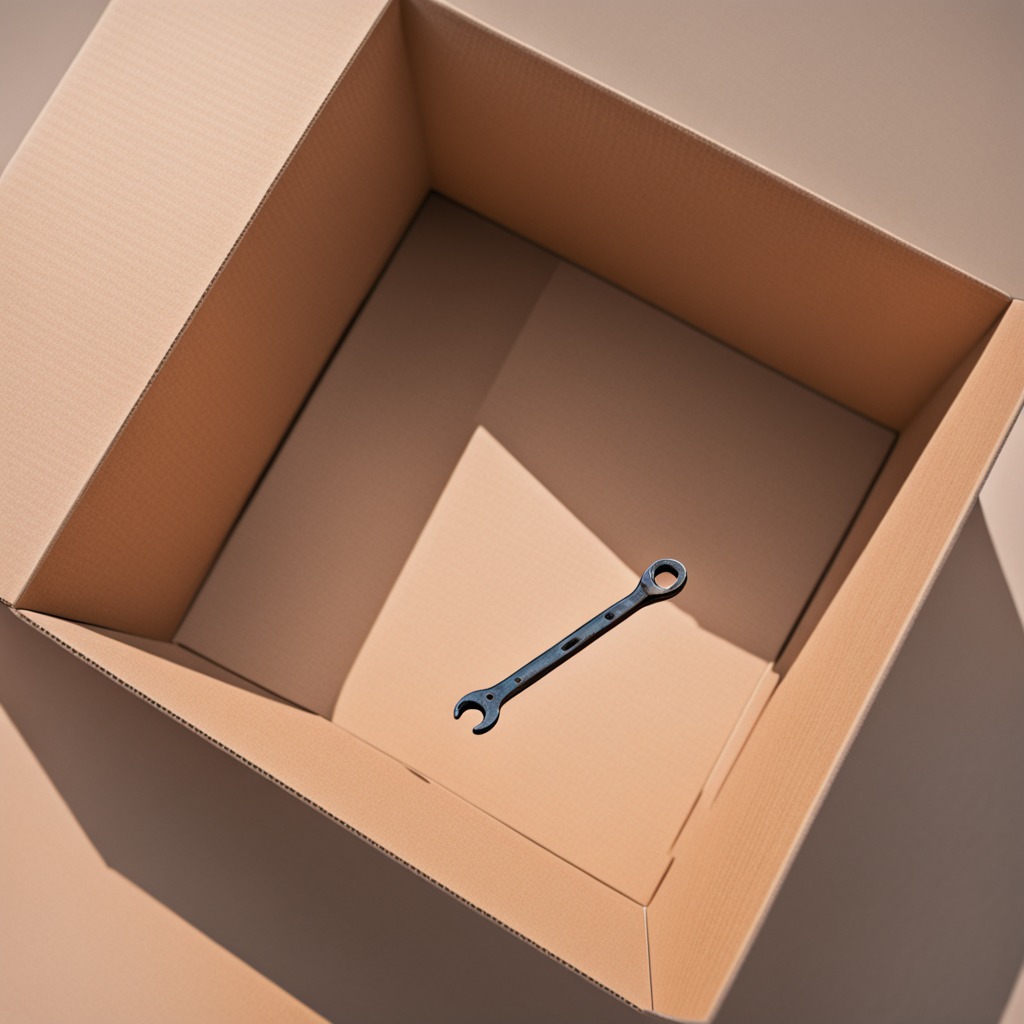
An wrench is lying on the cardboard box surface in an outdoor workshop during daytime bright natural light soft shadows slightly creased but